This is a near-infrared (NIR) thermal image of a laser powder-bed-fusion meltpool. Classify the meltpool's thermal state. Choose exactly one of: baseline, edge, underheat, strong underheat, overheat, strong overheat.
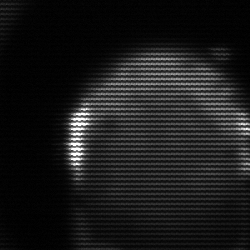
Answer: baseline